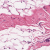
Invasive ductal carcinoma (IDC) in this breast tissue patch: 0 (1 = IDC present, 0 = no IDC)